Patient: sex M, age 64
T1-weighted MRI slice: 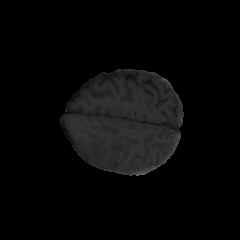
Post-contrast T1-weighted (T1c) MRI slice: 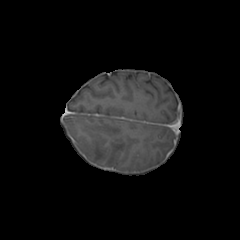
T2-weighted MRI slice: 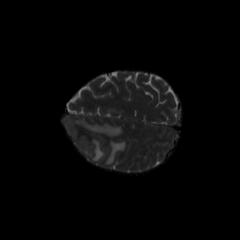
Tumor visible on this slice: yes
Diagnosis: Astrocytoma, IDH-mutant
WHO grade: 3